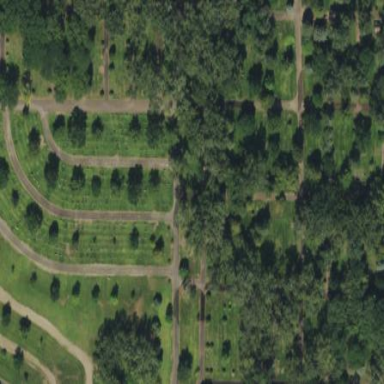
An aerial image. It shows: Cemetery.